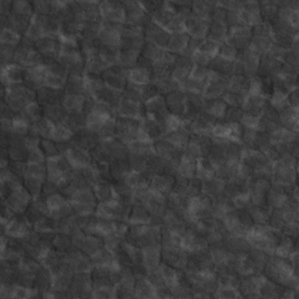
Label: non_frost